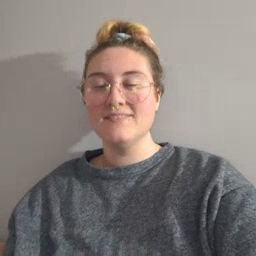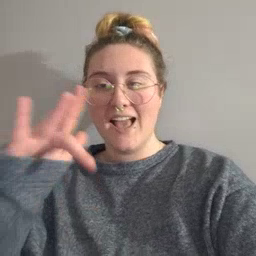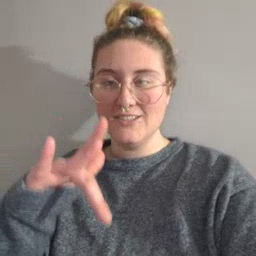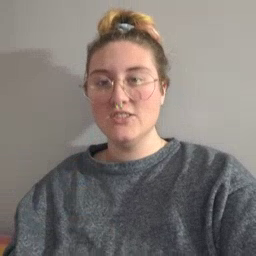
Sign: touch